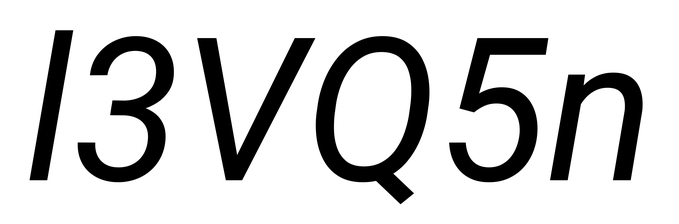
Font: Roboto-Italic_Italic